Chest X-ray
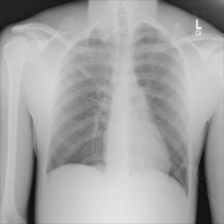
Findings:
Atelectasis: negative
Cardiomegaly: negative
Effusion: negative
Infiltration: negative
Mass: negative
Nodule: negative
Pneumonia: negative
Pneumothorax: negative
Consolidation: negative
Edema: negative
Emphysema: negative
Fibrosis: negative
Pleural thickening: negative
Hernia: negative